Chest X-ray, AP view. Patient: 53 years old, sex M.
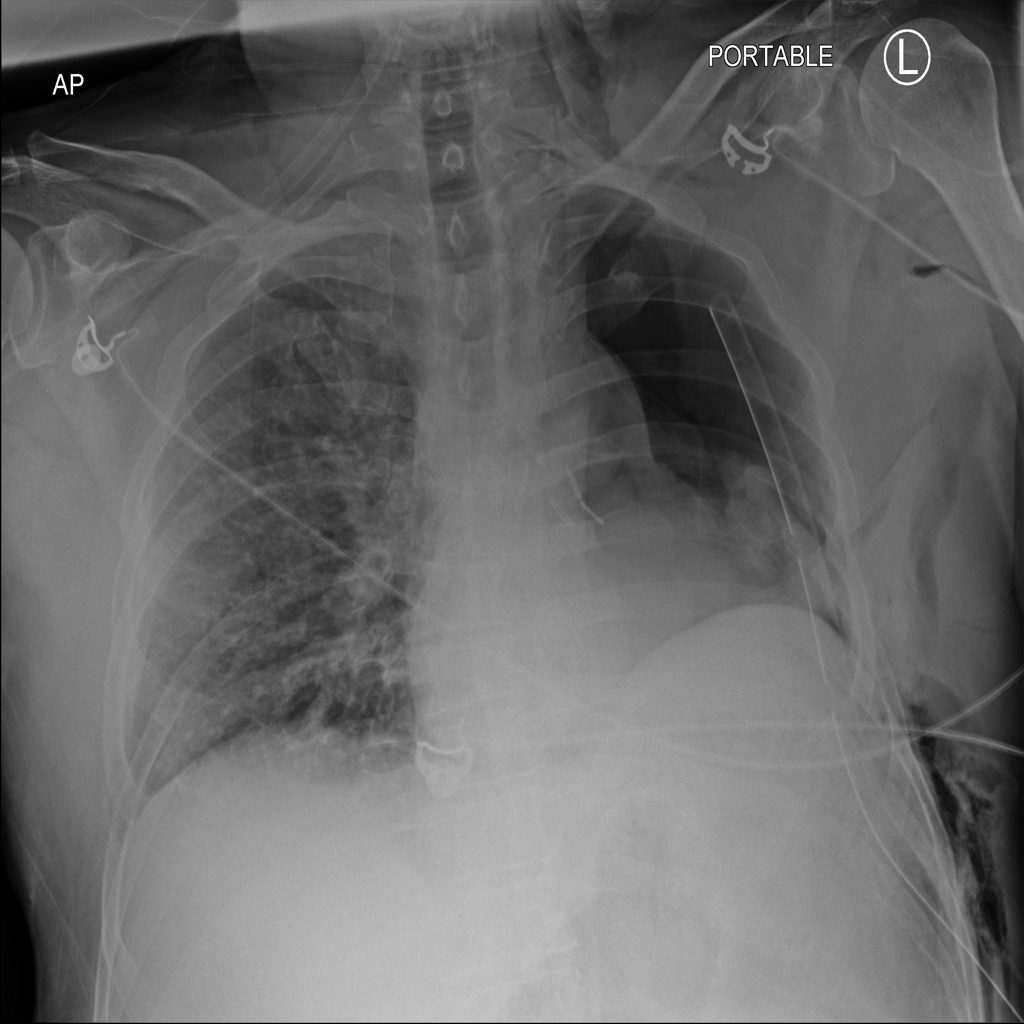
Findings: Emphysema, Infiltration, Pneumothorax